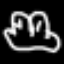
Label: frog